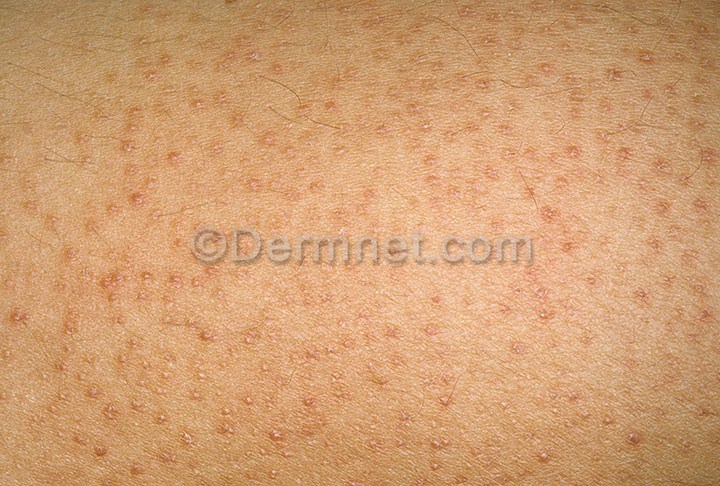
Disease: Atopic Dermatitis Photos